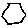
Label: hexagon